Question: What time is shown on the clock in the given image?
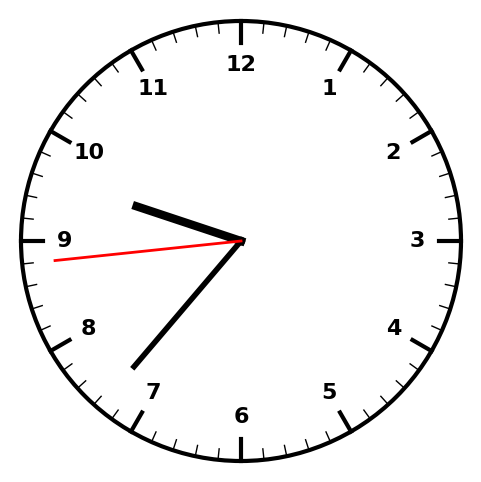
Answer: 09:36:44